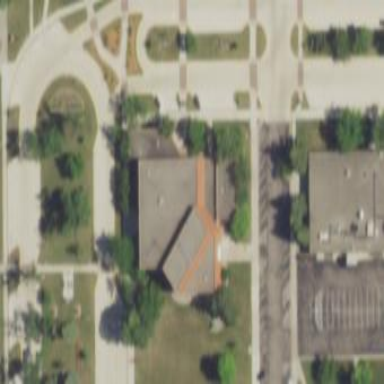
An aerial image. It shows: College building.